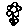
Label: flower